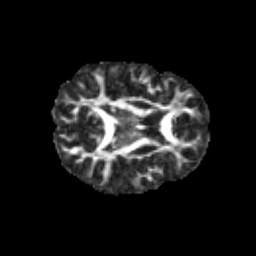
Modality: FA
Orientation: axial
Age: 10
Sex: female
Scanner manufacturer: siemens
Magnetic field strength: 3 T
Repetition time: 3.8 s
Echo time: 0.07 s